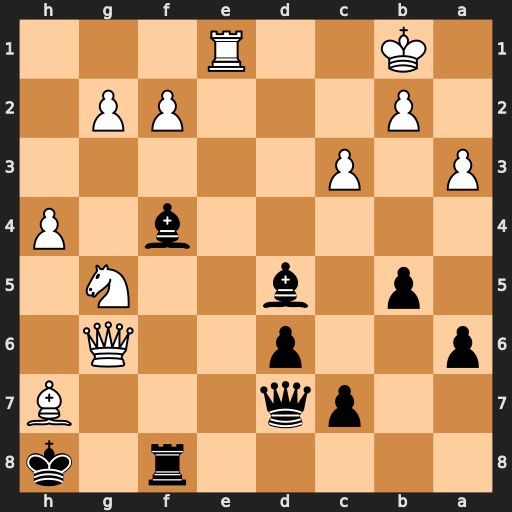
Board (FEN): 5r1k/2pq3B/p2p2Q1/1p1b2N1/5b1P/P1P5/1P3PP1/1K2R3
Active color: b
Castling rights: -
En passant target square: -
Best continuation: Bxg5 Qxg5 Qxh7+